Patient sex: F
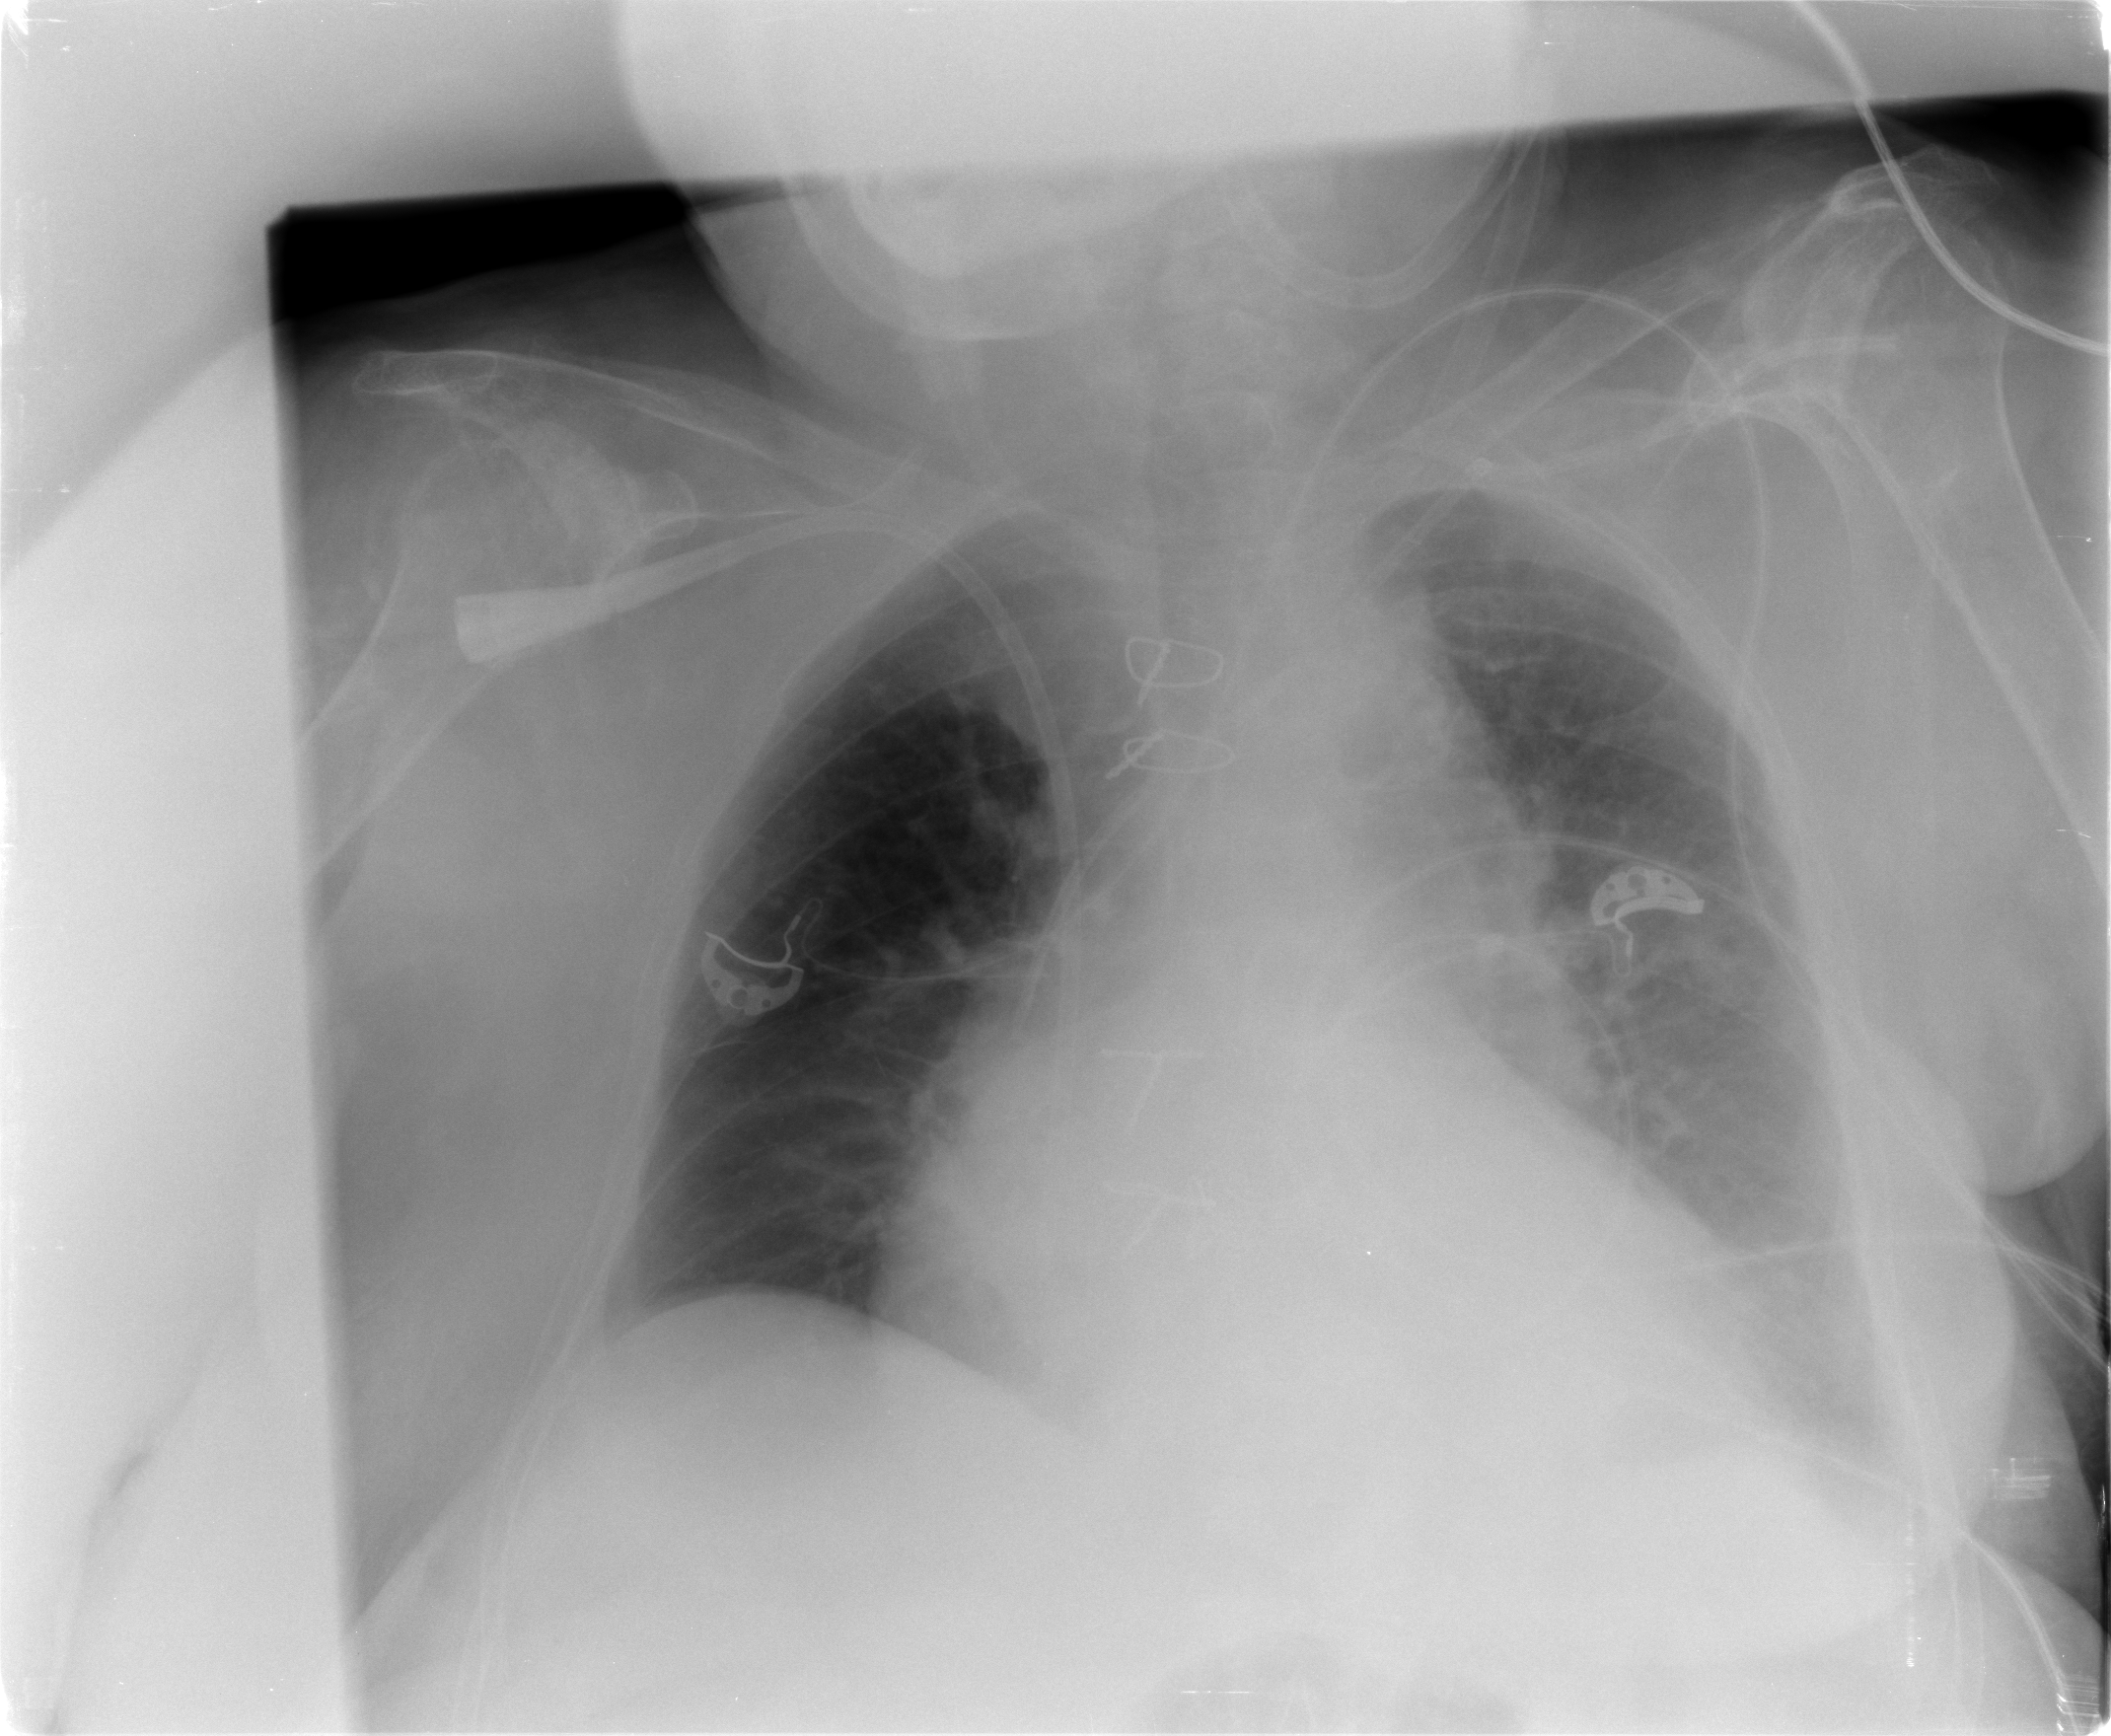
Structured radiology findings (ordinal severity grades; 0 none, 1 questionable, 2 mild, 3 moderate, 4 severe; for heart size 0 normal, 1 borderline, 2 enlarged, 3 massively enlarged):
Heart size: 2
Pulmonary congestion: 2
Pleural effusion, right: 0
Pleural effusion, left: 2
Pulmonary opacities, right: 0
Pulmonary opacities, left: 1
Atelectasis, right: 2
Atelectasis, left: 2